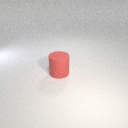
large red rubber cylinder